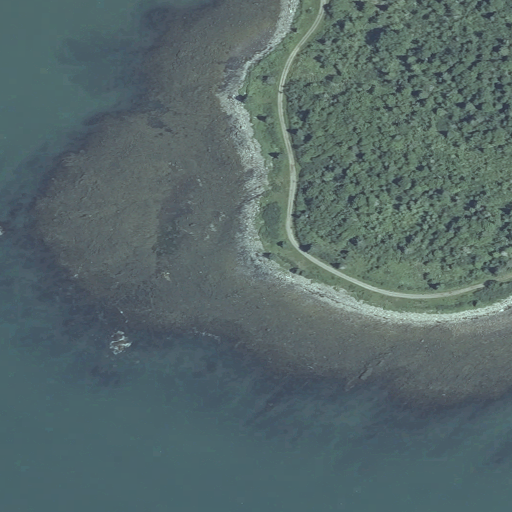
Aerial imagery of cape in Maine named Point Ruth containing open water, herbaceous wetlands, mixed forest, open development, deciduous forest, low intensity development, medium intensity development, and woody wetlands